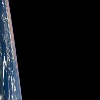
Label: space